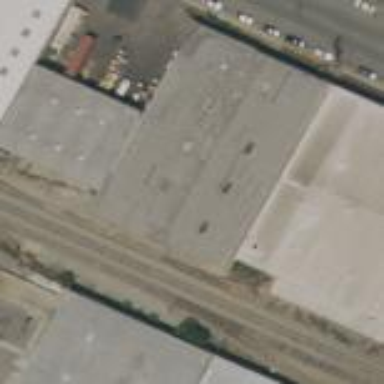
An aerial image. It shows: Warehouse building.